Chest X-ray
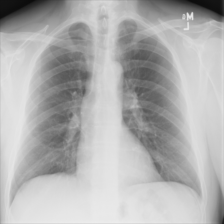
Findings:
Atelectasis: negative
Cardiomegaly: negative
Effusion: negative
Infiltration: negative
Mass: negative
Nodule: negative
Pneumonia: negative
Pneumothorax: negative
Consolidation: negative
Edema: negative
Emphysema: negative
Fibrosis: negative
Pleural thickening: negative
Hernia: negative